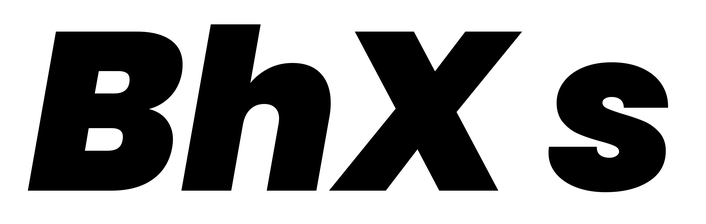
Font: Poppins-BlackItalic